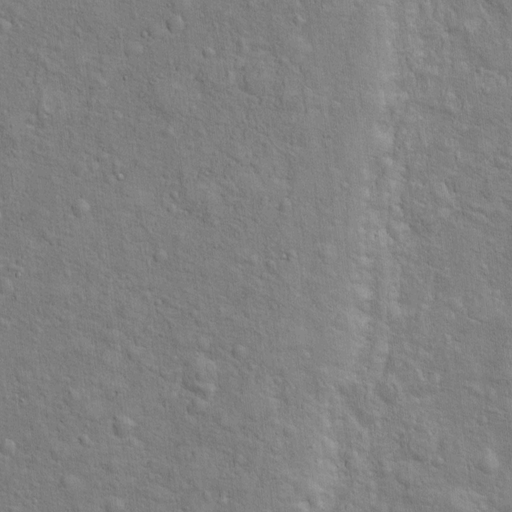
Classes present: Background